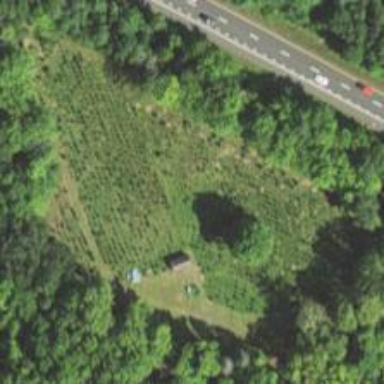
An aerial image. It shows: Plant nursery cultivating trees.